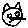
Label: cat